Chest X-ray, PA view. Patient: 30 years old, sex F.
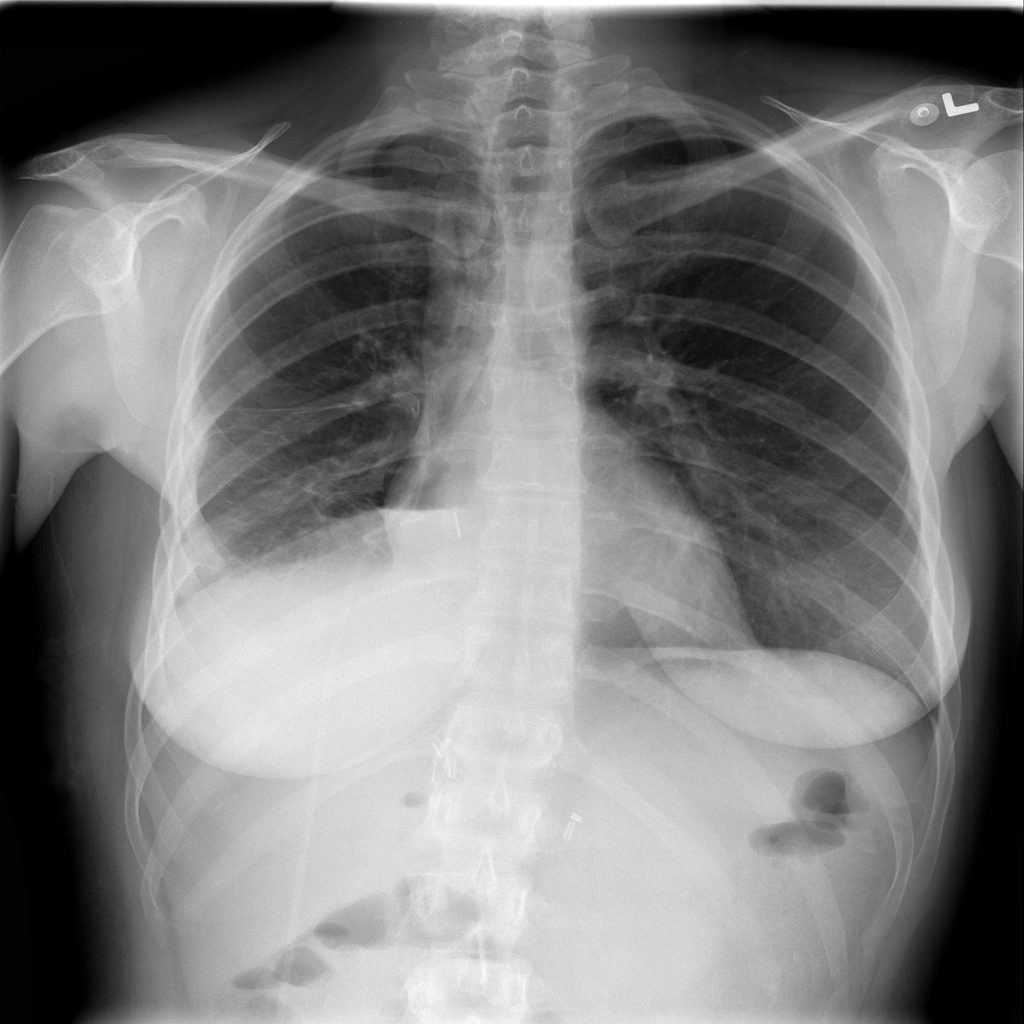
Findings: Effusion